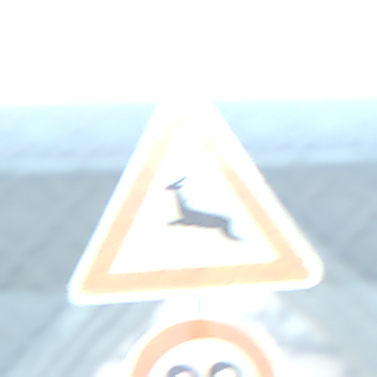
Verkehrszeichen: WildwechselRechts
Zusatzzeichen unten: Geschwindigkeit90
Umgebung: Outdoor, Suburban
Tageszeit: Midday
Wetter: Clear
Licht: Natural
Jahreszeit: NotSpecified
Kontrast: HighContrast